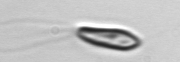
Label: Chrysochromulina